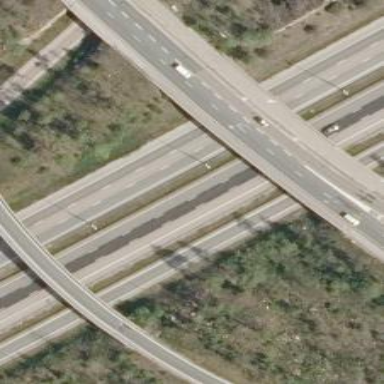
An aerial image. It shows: Bridge with beam structure.